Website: apple
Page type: customer-info-address
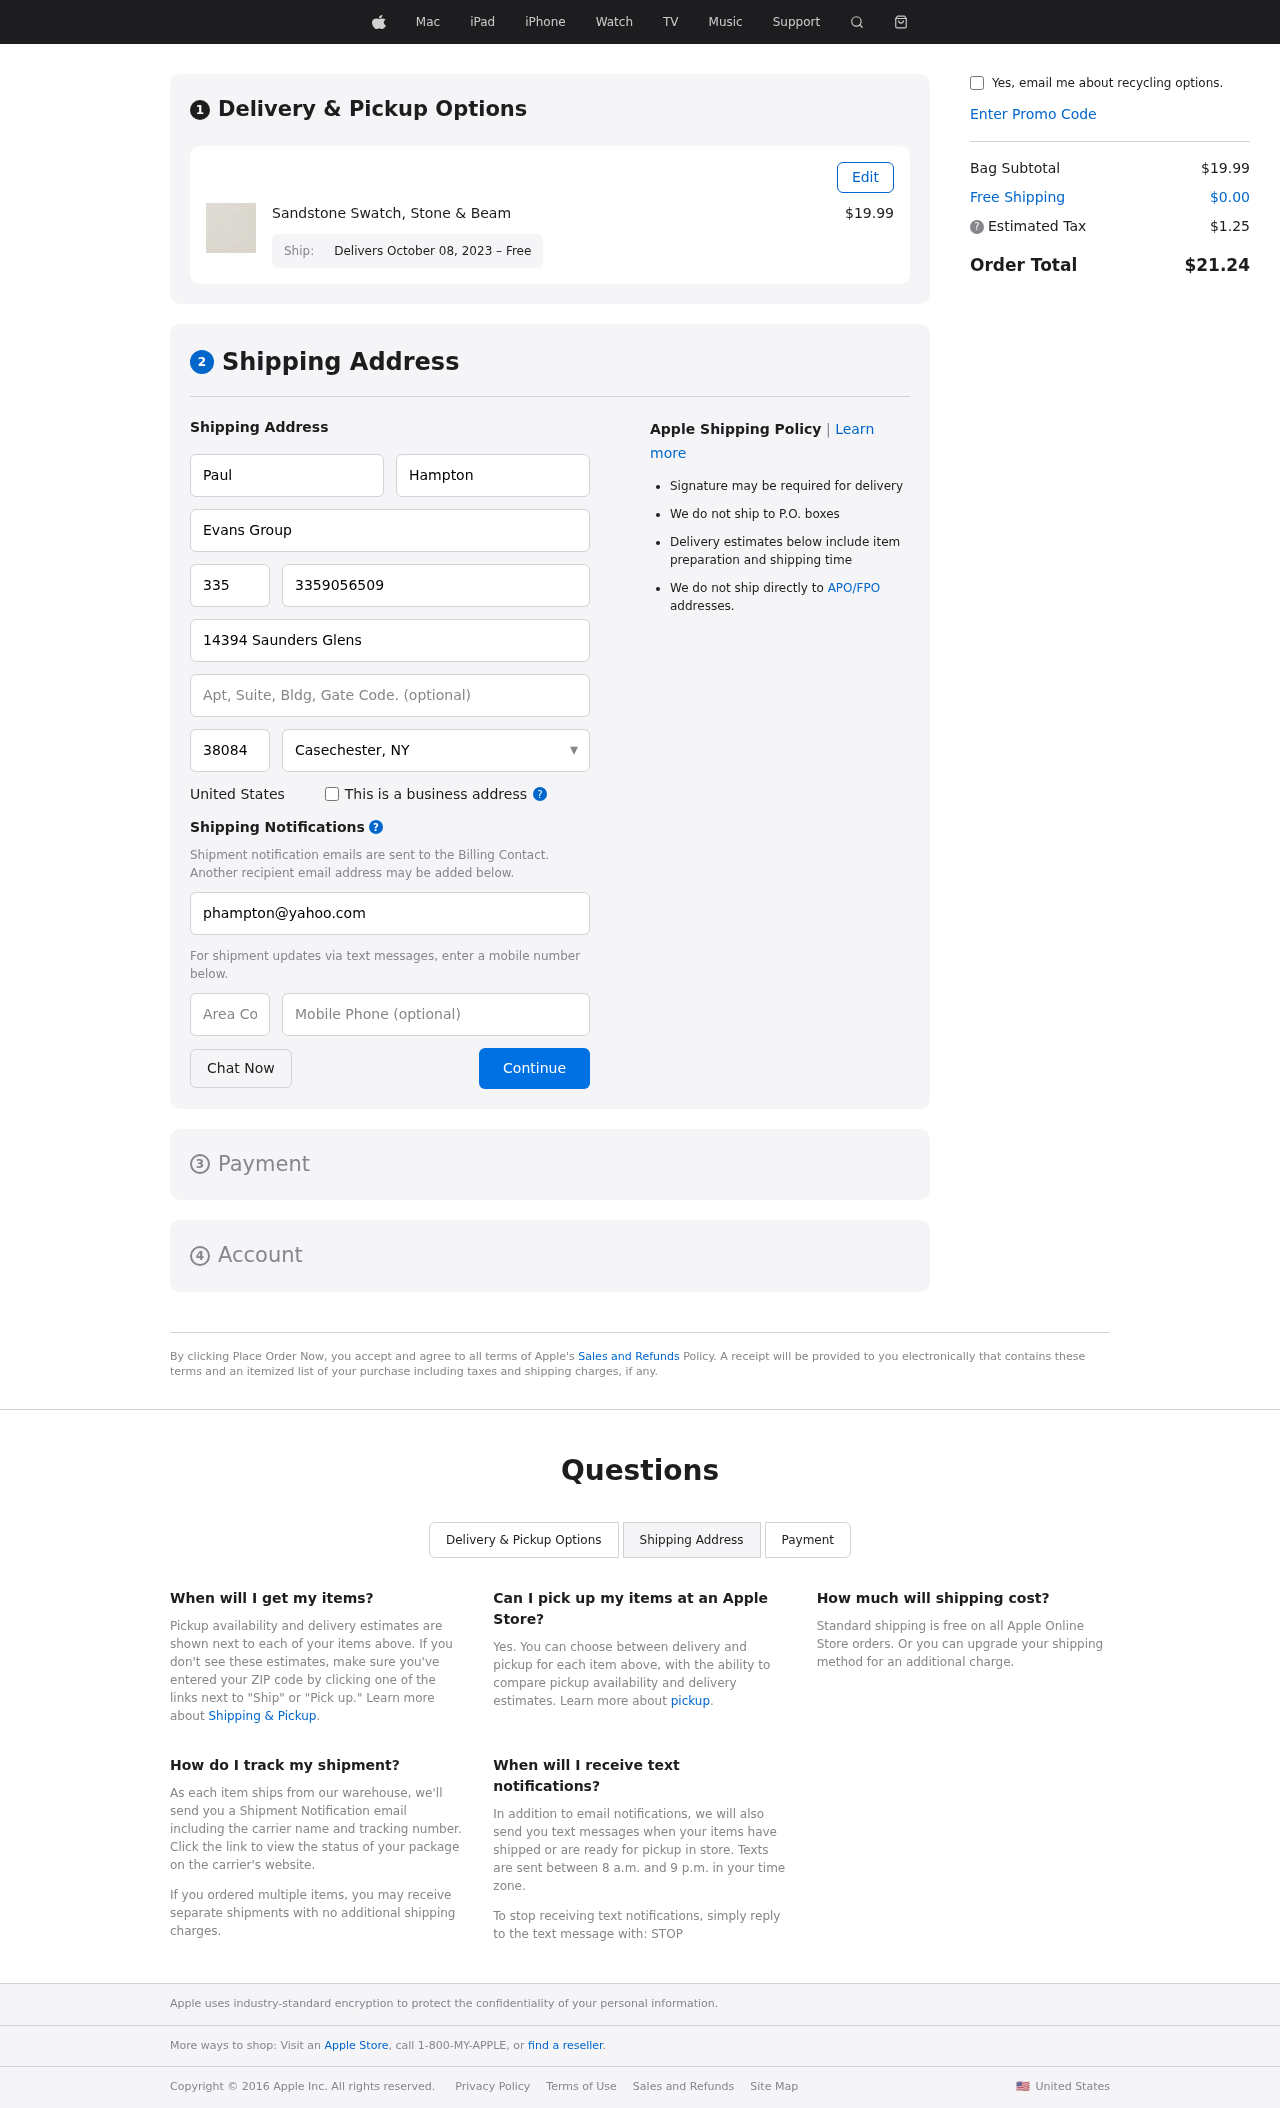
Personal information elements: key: PII_CITY_STATE
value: Casechester, NY
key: PII_COMPANY
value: Evans Group
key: PII_COUNTRY
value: United States
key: PII_EMAIL
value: phampton@yahoo.com
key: PII_FIRSTNAME
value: Paul
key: PII_LASTNAME
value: Hampton
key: PII_PHONE
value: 3359056509
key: PII_PHONE_AREA
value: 335
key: PII_POSTCODE
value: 38084
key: PII_STREET
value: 14394 Saunders Glens
Product elements: key: PRODUCT1_NAME
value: Sandstone Swatch, Stone & Beam
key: PRODUCT1_PRICE
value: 19.99
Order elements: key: ORDER_DELIVERY_DATE
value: Delivers October 08, 2023 – Free
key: ORDER_SUBTOTAL
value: $19.99
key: ORDER_SHIPPING_COST
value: $0.00
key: ORDER_TAX
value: $1.25
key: ORDER_TOTAL
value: $21.24